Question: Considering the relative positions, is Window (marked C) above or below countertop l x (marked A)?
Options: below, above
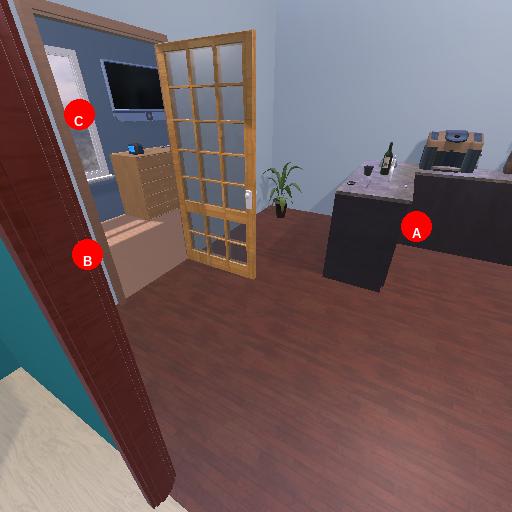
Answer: below